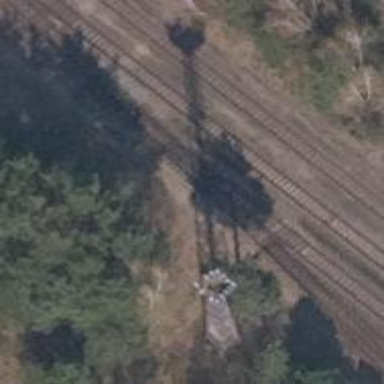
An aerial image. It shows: Railway switch.